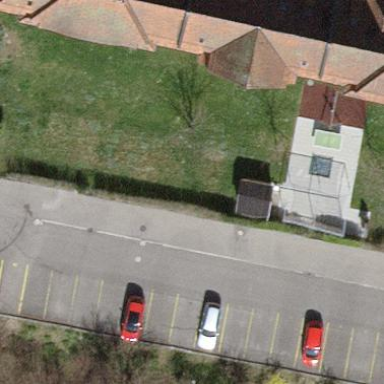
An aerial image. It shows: Parking area with surface.